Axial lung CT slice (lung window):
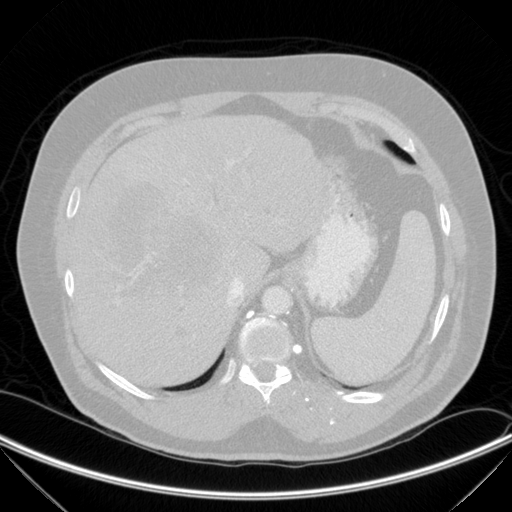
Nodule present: no